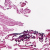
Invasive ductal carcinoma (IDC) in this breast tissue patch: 0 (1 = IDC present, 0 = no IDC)